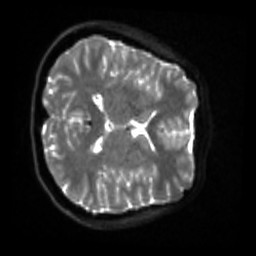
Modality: sbref
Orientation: axial
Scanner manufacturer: siemens
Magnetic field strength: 3 T
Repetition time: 4 s
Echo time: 0.0594 s